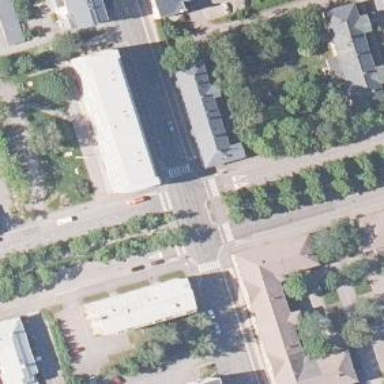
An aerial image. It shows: Road with "give way" sign.